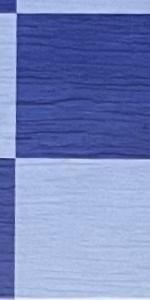
Label: Empty